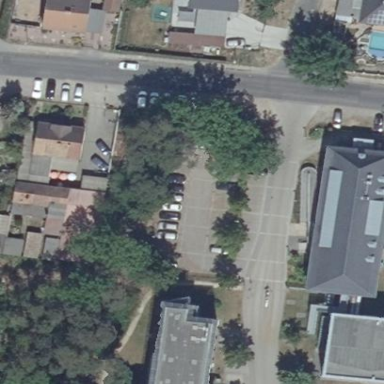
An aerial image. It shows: Parking area with surface.